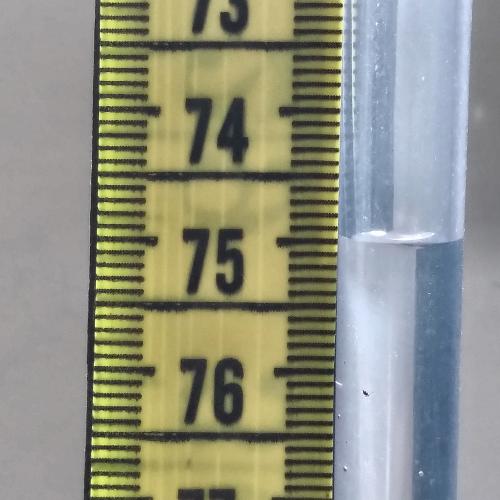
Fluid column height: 75.0 cm